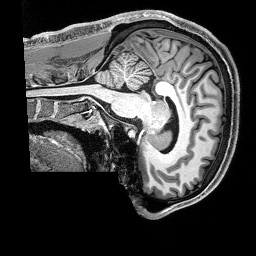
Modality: T1w
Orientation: sagittal
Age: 33
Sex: female
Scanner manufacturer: siemens
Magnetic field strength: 3 T
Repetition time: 2.8 s
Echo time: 0.00212 s